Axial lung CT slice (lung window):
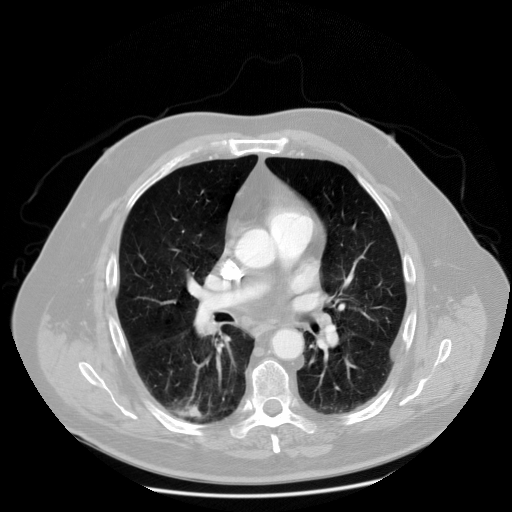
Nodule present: no